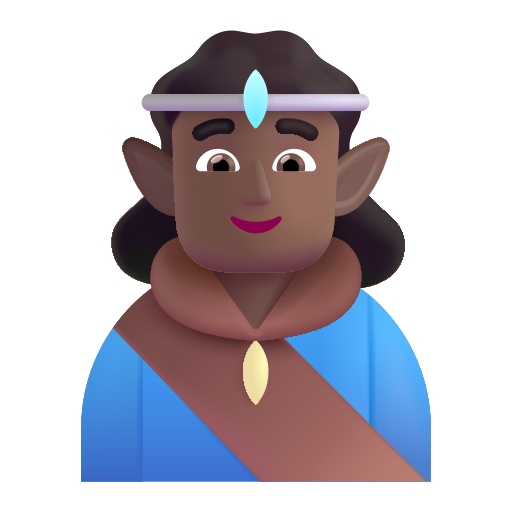
man elf color  dark